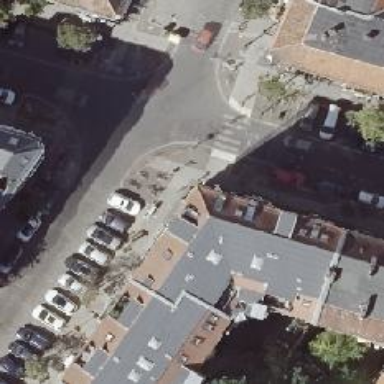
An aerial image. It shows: Residential road with asphalt surface and sidewalks on both sides. There is designated bicycle lane as well.